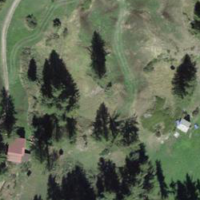
EUNIS habitat code: 43
Species observed at this site:
Lanius collurio
Anthocharis cardamines